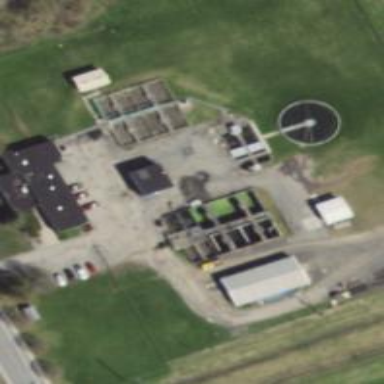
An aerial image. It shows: Wastewater plant.